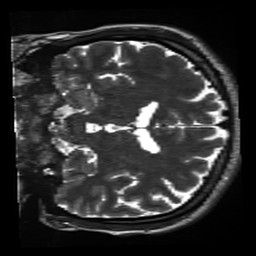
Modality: inplaneT2
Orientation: coronal
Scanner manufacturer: siemens
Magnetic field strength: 3 T
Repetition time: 11 s
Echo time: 0.059 s